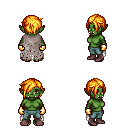
a pixel art fantasy rpg character, female body template, orc, green skin, gray tattered cape, teal pants, light blonde pixie cut hairstyle, gold gloves, maroon shoes, four views (front, back, left, right), 2x2 character sprite sheet, small pixel art, hard edges, no anti-aliasing